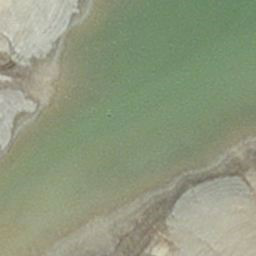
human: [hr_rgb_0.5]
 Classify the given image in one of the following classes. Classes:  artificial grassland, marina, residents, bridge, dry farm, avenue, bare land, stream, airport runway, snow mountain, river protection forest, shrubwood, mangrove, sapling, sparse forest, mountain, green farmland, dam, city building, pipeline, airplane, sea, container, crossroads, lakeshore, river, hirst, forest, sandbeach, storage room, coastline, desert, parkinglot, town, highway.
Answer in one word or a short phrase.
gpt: hirst